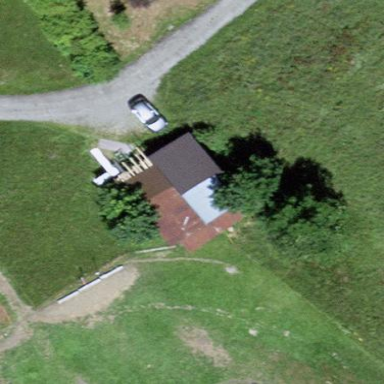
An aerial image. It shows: Shed.